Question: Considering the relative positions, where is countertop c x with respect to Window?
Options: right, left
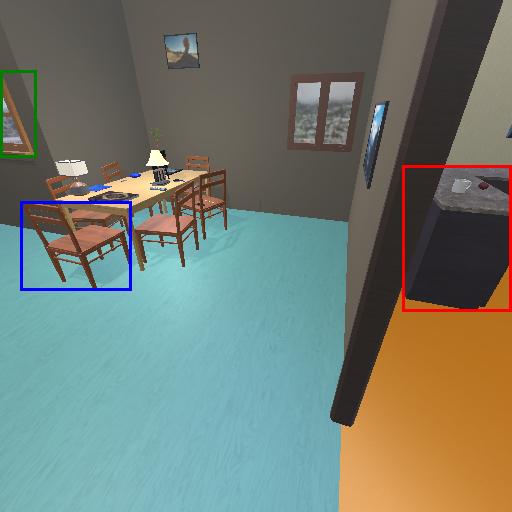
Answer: right